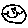
Label: smiley face